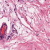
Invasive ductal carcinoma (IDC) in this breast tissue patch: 0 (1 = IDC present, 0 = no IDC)